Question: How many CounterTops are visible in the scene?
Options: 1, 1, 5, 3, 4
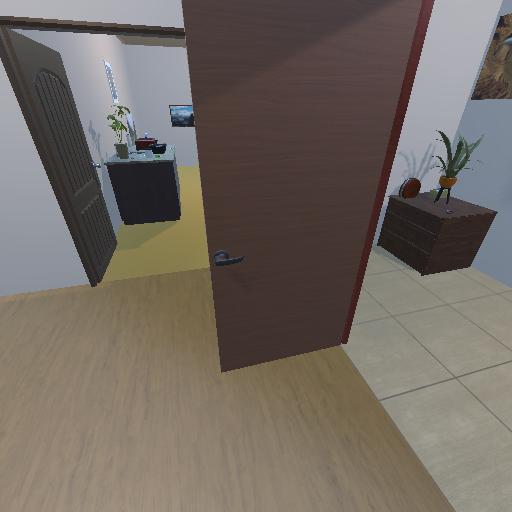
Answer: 1